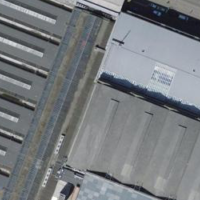
EUNIS habitat code: 57
Species observed at this site:
Chroicocephalus ridibundus
Phalacrocorax carbo
Corvus corone
Larus michahellis
Fulica atra
Anas platyrhynchos
Milvus migrans
Milvus milvus
Columba livia
Passer domesticus